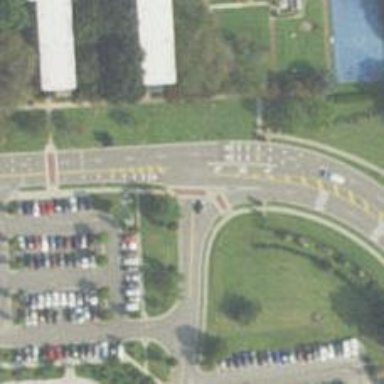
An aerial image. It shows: Marked road crossing.